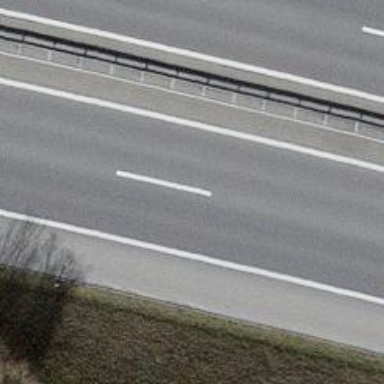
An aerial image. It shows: View of motorway.